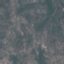
Land use / land cover: HerbaceousVegetation